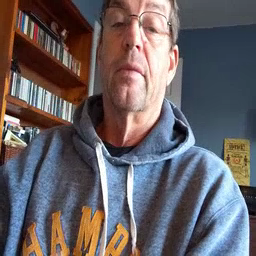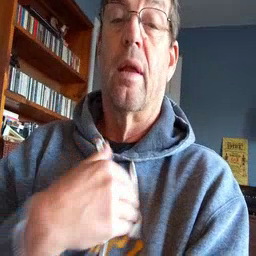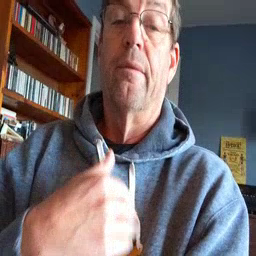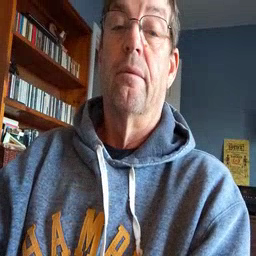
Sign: have